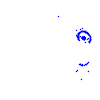
Particle: pion